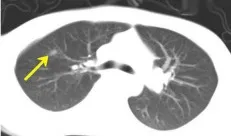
Computed tomography (CT) scan of the chest. + 251.
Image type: radiology (ct)